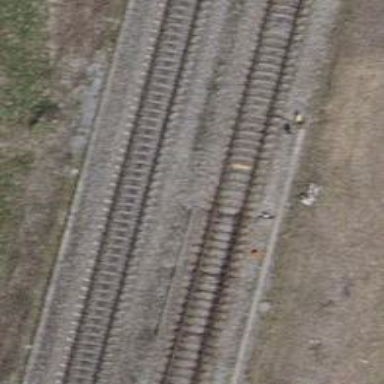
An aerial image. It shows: Single railway track with electrified contact line.